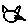
Label: cat